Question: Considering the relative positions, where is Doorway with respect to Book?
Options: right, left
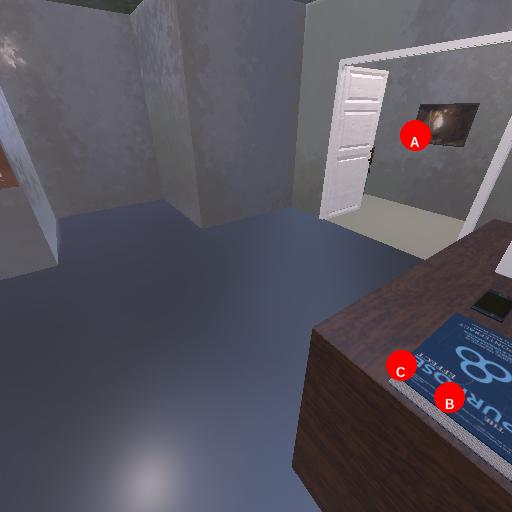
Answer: right